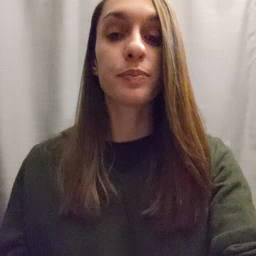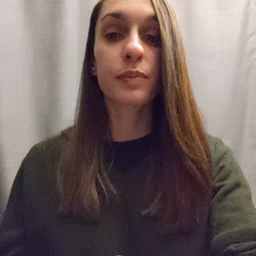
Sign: milk